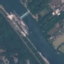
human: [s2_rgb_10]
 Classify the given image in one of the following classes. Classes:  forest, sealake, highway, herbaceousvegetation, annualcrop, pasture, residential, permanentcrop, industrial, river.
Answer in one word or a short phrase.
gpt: River